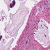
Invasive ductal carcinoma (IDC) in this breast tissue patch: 0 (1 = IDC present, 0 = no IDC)